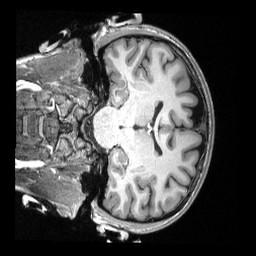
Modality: T1w
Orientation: coronal
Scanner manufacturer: siemens
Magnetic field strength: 3 T
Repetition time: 2.3 s
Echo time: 0.00308 s